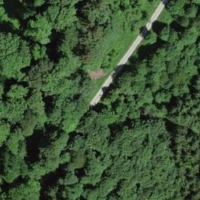
EUNIS habitat code: 43
Species observed at this site:
Cirsium arvense